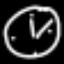
Label: clock